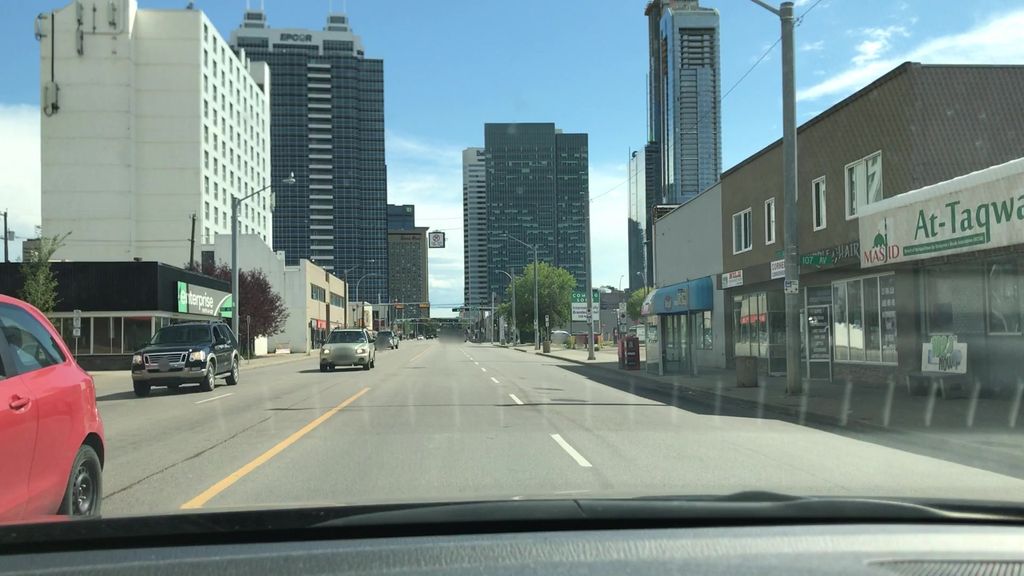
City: edmonton